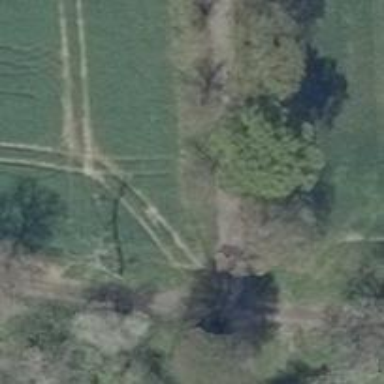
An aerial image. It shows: Row of trees in natural setting.